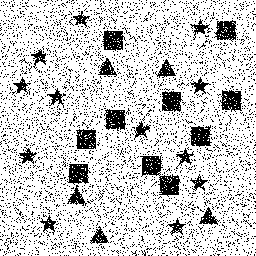
Squares: 10
Triangles: 5
Stars: 12
Total shapes: 27